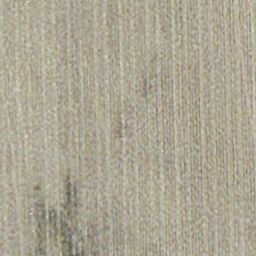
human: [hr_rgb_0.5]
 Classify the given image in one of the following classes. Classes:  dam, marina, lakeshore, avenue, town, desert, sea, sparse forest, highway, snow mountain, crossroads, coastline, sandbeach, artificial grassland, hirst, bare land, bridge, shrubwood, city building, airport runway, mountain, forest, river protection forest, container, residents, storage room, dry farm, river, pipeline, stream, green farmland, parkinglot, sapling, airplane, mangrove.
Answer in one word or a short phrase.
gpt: dry farm